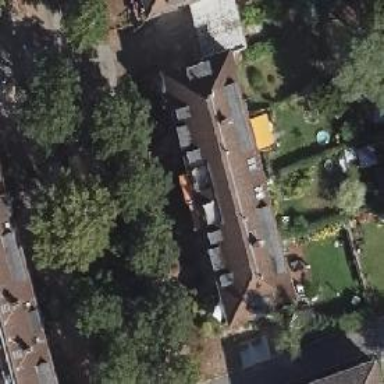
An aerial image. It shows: Hipped roof on apartment building.